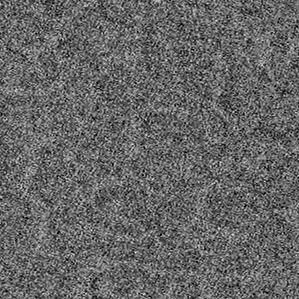
Label: frost